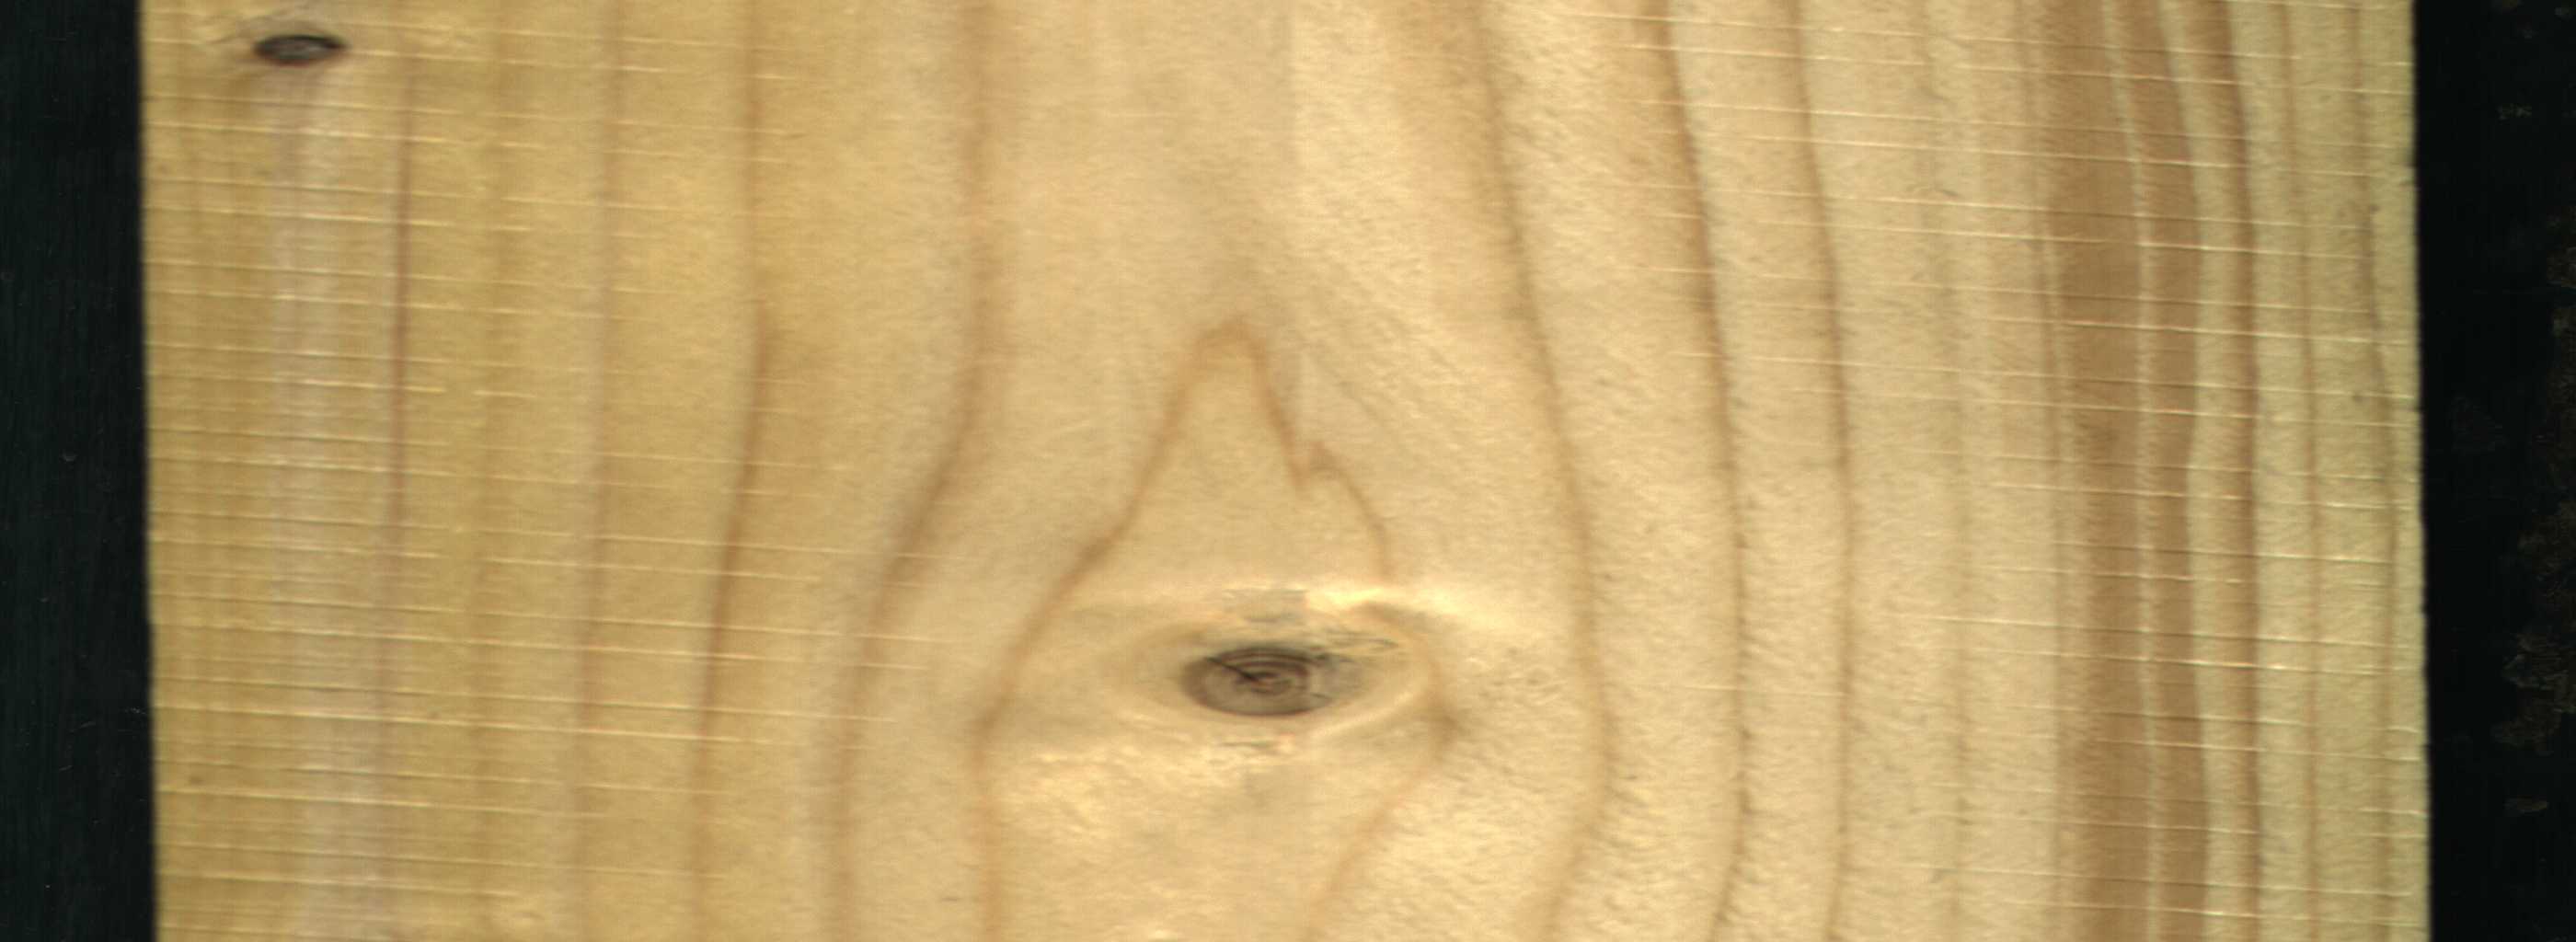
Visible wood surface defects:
Quartzity
Live_Knot
Live_Knot